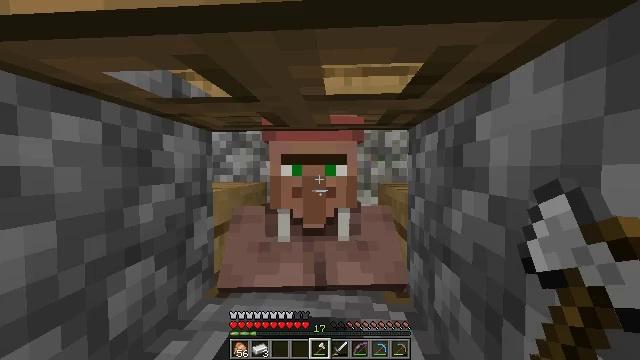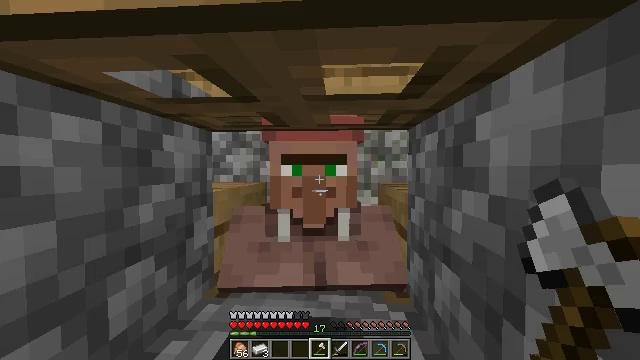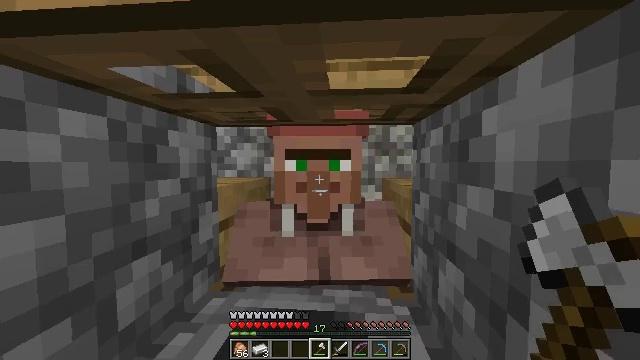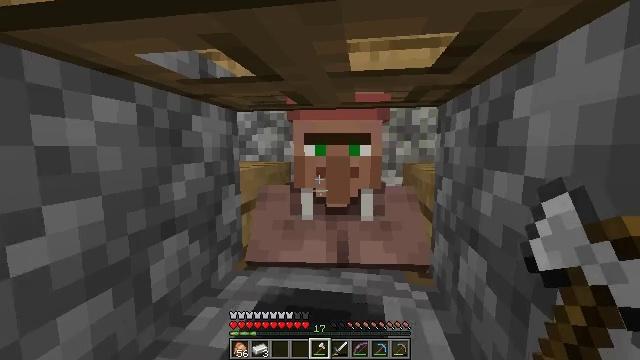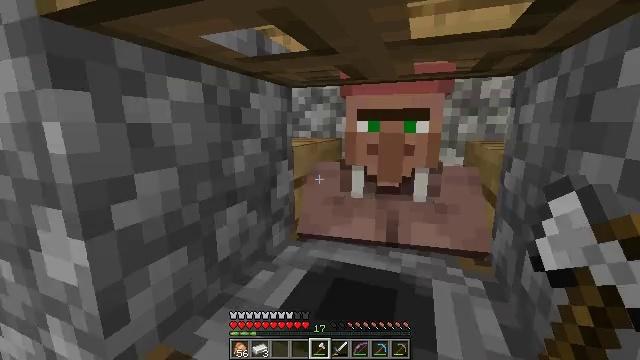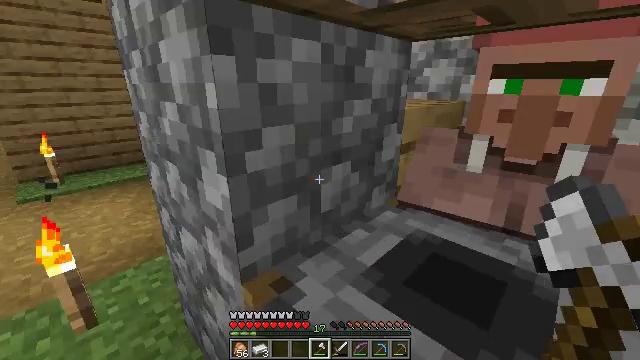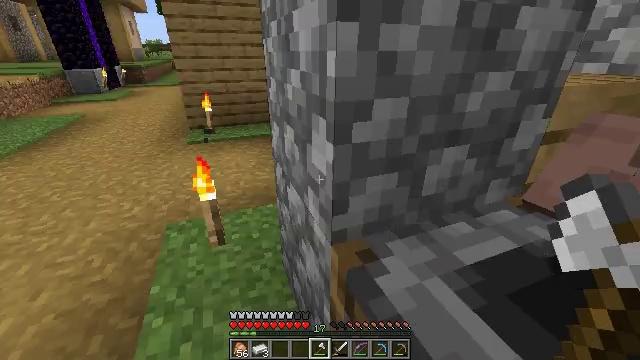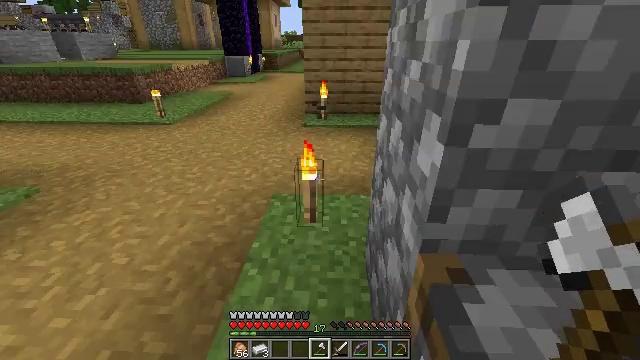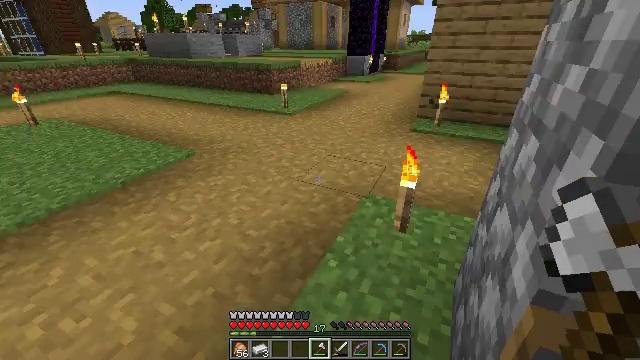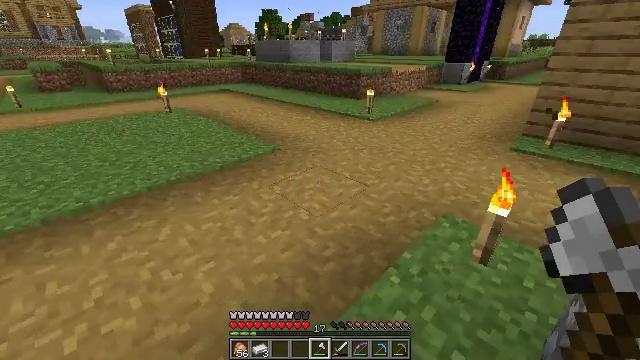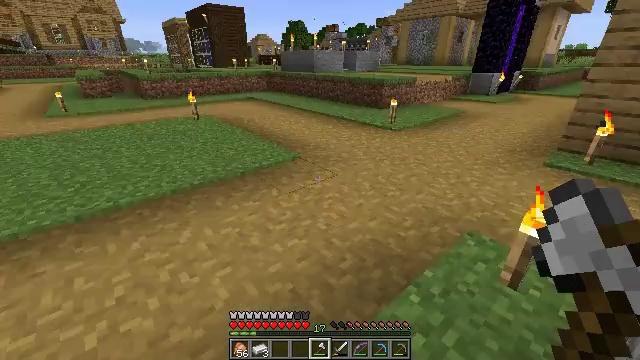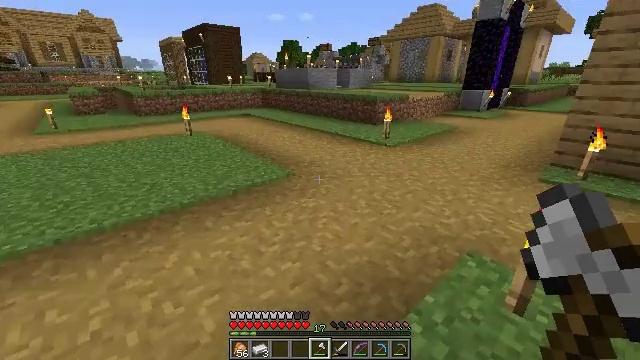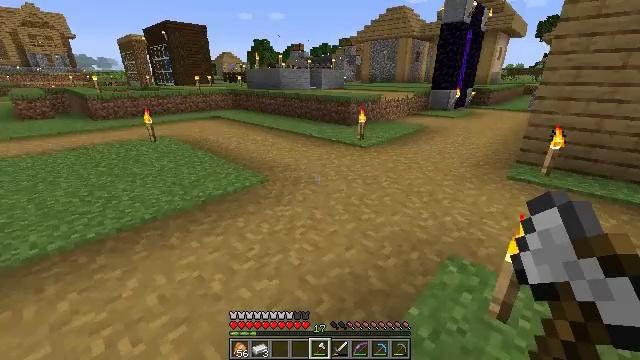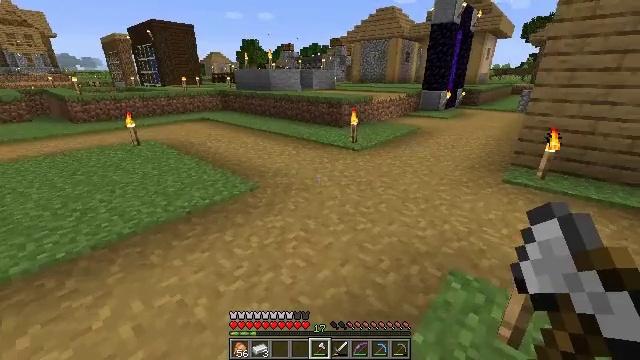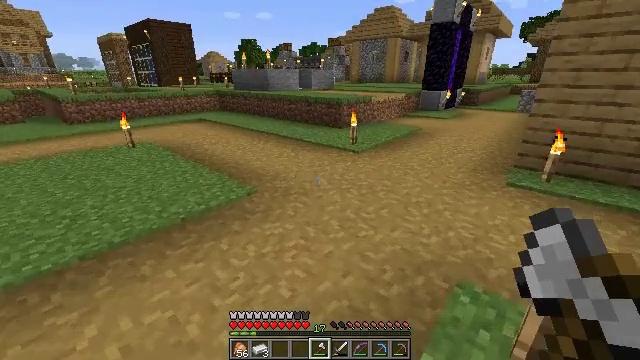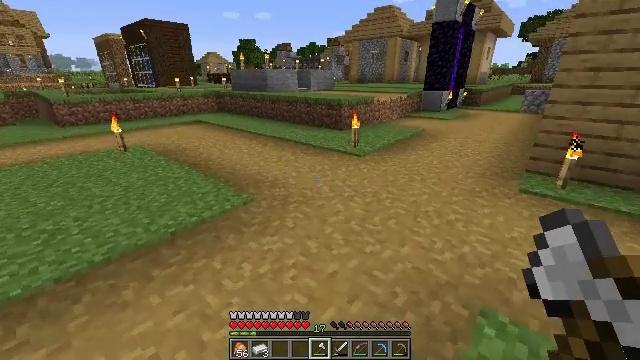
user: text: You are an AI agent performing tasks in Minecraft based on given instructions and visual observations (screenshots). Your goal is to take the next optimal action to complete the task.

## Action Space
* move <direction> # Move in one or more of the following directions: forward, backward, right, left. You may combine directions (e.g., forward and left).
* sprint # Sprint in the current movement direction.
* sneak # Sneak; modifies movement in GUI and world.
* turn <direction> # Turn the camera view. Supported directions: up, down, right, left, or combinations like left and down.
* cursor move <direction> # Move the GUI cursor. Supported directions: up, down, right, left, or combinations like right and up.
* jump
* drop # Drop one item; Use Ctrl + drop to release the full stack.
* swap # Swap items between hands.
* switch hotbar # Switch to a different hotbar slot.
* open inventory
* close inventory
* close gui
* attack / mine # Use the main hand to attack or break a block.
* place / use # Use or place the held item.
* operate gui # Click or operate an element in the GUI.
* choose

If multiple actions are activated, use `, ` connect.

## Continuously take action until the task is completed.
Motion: motion action
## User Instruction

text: Use kelp in a furnace to make dried kelp.
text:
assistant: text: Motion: no_op
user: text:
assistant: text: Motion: turn down
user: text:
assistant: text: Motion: turn left and down
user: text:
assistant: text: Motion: turn left and down
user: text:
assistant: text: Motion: turn left and down
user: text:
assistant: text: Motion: turn left and down
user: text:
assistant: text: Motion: turn left and down
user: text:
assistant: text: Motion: turn left
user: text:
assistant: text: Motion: turn left and up
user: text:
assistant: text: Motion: move forward, turn left and up
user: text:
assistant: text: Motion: move forward, turn right and up
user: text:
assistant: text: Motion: move forward, turn right
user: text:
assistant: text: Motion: move forward, turn right
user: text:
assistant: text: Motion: move forward
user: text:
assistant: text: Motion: move forward, sprint
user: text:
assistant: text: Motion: move forward, sprint
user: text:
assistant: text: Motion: move forward, sprint, turn right
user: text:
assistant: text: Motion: move forward, sprint
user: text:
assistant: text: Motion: move forward, sprint
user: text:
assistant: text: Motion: move forward, turn up
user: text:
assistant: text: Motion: move forward, turn up
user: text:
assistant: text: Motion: move forward, sprint, turn up
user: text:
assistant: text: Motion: move forward, sprint, turn up
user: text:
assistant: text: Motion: move forward, sprint
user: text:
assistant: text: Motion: move forward, sprint
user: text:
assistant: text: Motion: move forward
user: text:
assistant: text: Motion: move forward
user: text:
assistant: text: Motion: move forward
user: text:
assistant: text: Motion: move forward
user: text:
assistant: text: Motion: move forward